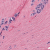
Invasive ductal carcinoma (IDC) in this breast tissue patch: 1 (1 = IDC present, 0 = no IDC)